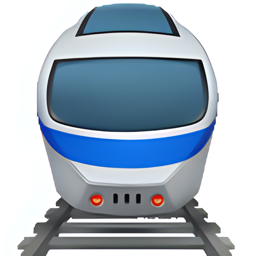
Name: train
Emoji: 🚆
Group: Travel & Places
Sub-group: transport-ground